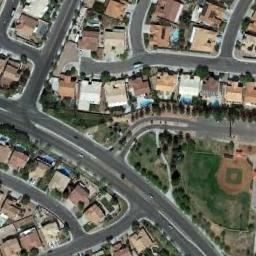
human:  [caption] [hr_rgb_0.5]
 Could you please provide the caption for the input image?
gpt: A baseball diamond surrounded by some trees and the residential area around it .

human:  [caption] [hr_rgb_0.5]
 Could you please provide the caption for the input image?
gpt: There is a baseball diamond in the grass surrounded by the houses and the roads .

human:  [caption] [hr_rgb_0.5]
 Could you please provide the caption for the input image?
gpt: There is a white house on the edge of the baseball field .

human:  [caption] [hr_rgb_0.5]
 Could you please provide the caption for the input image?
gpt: A baseball diamond is in the middle of grass surrounded by many buildings .

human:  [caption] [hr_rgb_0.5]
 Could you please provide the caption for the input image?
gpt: Many buildings are next to  the baseball diamond .